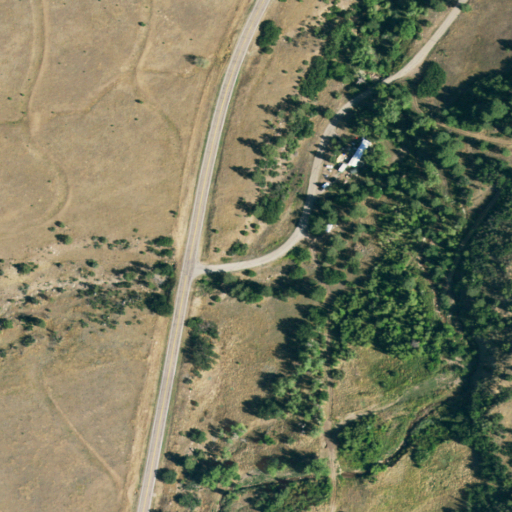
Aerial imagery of valley in Colorado named Watson Gulch containing woody wetlands, grassland, open development, shrub, low intensity development, evergreen forest, and deciduous forest